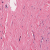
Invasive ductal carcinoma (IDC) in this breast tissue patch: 0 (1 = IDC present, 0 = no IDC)